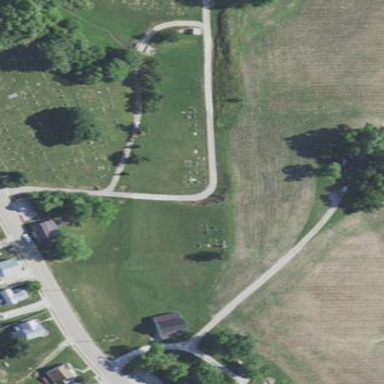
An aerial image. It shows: Cemetery.